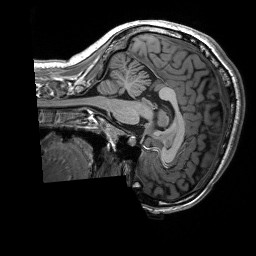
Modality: T1w
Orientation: sagittal
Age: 21
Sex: female
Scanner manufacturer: siemens
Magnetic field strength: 3 T
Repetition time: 2.53 s
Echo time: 0.00227 s